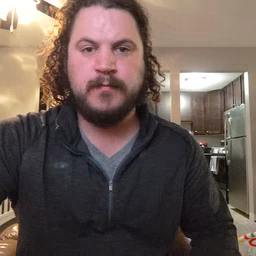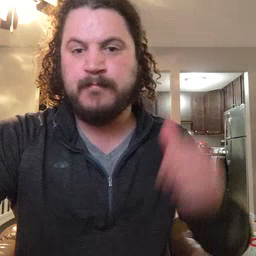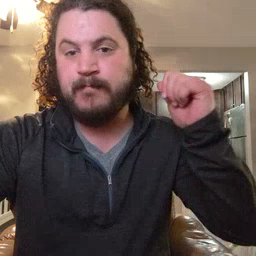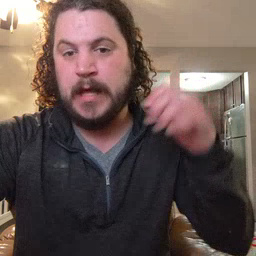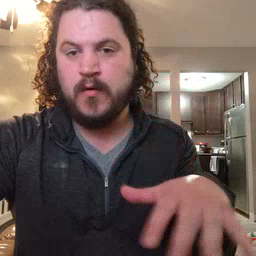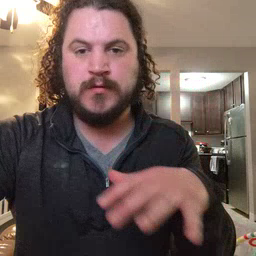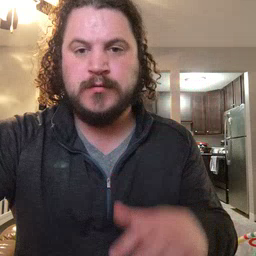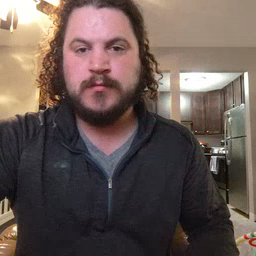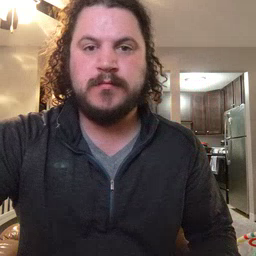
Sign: backyard